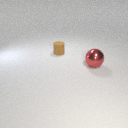
large red metal sphere in front of small brown rubber cylinder